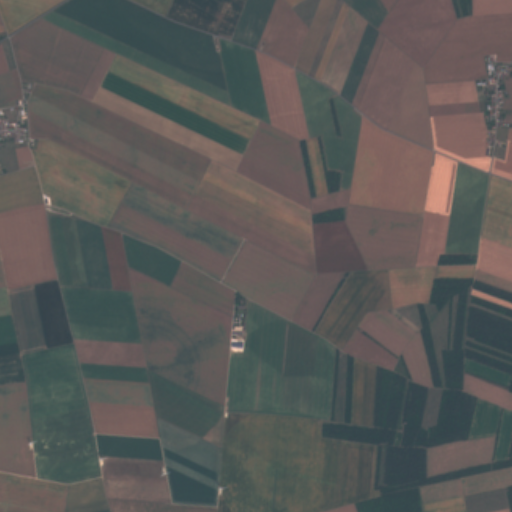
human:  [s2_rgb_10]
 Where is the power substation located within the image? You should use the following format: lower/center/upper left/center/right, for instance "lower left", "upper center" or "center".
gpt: The power substation is located in the center of the image.
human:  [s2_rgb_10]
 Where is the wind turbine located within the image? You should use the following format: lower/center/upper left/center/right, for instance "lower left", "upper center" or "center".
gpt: The wind turbine is located in the lower left of the image.
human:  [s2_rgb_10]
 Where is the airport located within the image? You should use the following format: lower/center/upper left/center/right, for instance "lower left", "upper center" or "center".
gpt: There is no airport in the image.